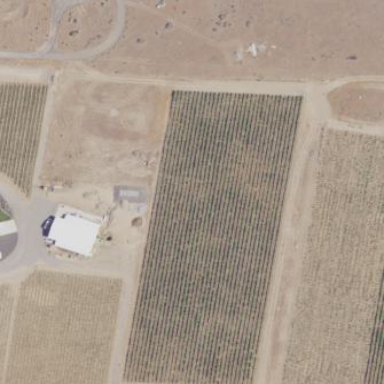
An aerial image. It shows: Vineyard growing grapes.